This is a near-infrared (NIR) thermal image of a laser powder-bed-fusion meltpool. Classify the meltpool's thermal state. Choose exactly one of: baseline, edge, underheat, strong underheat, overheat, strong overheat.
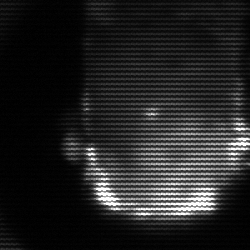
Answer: baseline